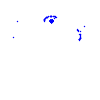
Particle: pion